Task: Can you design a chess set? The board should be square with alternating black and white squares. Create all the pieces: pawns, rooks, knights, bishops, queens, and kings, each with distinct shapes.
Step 75:
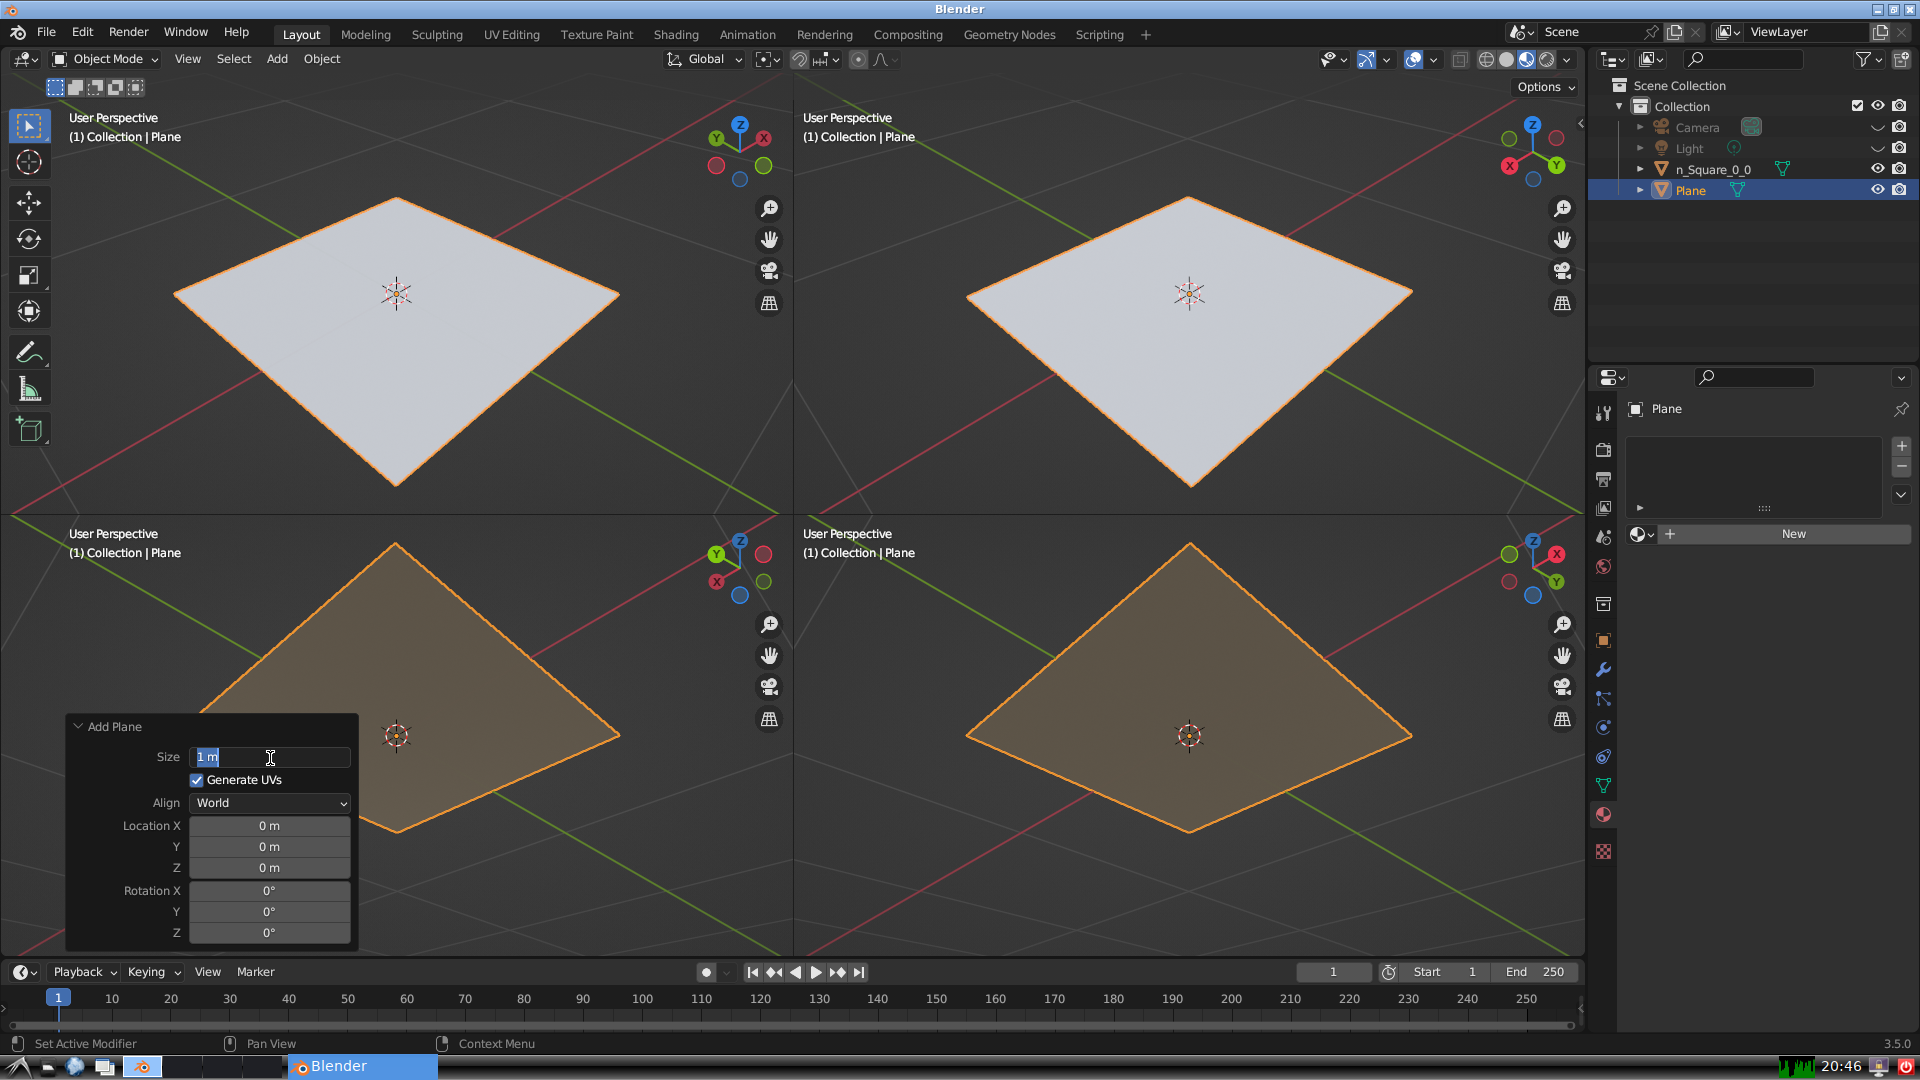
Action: input_text: 1.0